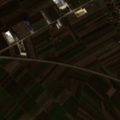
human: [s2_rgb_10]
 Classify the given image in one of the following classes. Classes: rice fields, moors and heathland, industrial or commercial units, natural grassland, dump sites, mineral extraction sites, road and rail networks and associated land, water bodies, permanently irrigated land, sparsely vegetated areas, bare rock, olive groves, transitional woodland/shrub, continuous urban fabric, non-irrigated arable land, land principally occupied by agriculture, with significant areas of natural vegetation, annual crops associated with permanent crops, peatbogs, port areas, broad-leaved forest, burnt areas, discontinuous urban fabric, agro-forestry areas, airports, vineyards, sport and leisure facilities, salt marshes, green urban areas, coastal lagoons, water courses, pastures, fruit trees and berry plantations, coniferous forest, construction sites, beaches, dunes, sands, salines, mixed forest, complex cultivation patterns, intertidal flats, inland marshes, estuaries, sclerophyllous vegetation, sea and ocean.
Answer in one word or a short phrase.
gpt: industrial or commercial units, non-irrigated arable land, complex cultivation patterns